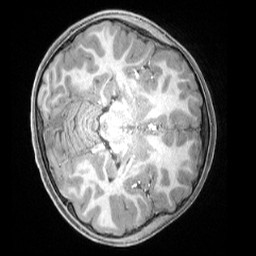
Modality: T1w
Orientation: axial
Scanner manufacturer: siemens
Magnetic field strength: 3 T
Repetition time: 2.4 s
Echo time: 0.00224 s